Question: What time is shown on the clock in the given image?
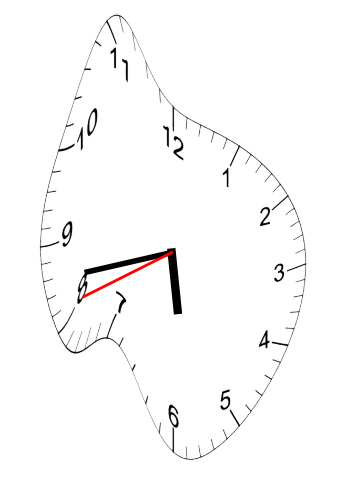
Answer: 05:42:41